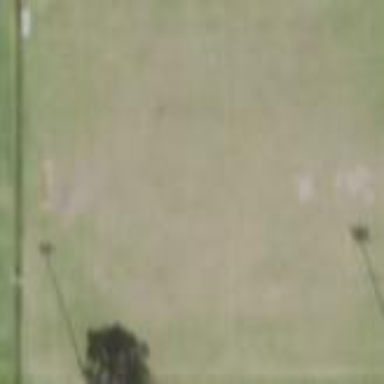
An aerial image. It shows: Soccer pitch for leisure land activities.